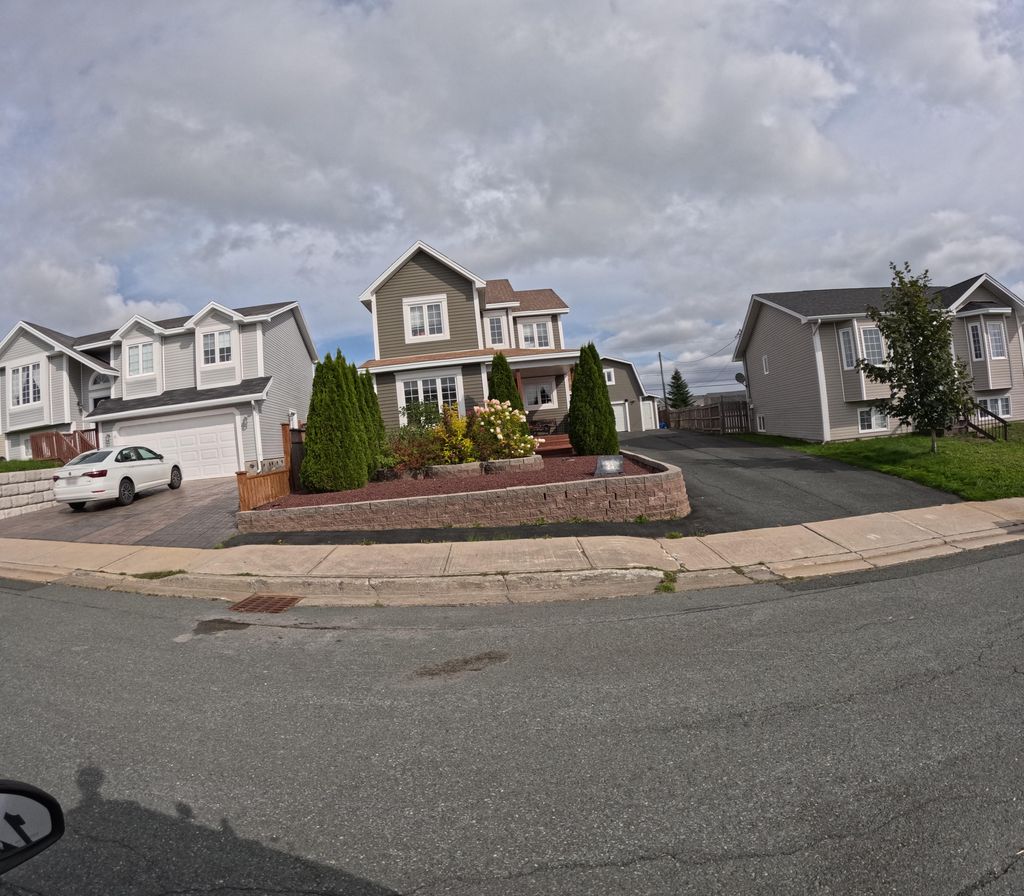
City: st_johns